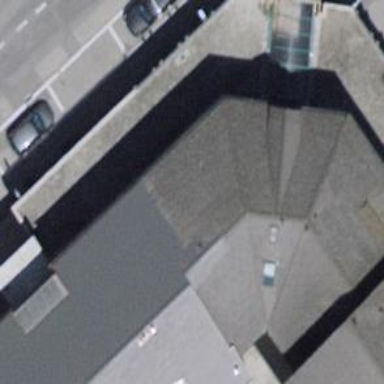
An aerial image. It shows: Restaurant.